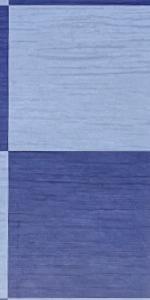
Label: Empty